Question: We are looking to sum the output of an expression meaning that it does not exist as a field. Is there a way that that we can sum the content of a range of tablix cells?

In the above screen capture i am looking to have the total of <<"Expr">> displayed in the Total column.
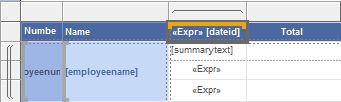
Answer: No. You need to provide an expression that computes the total directly. You can only reference the contents of cells (using the ReportItems collection) that have scope "higher" than the current scope. In other words, you can reference a total text box in a non-total tablix cell, but you cannot reference a non-total tablix cell in a total text box.